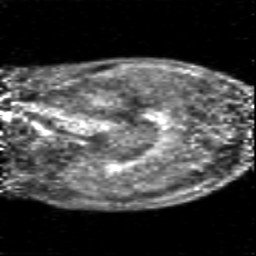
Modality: PET
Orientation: sagittal
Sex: female
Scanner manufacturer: siemens